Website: bh-photo
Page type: customer-info-address
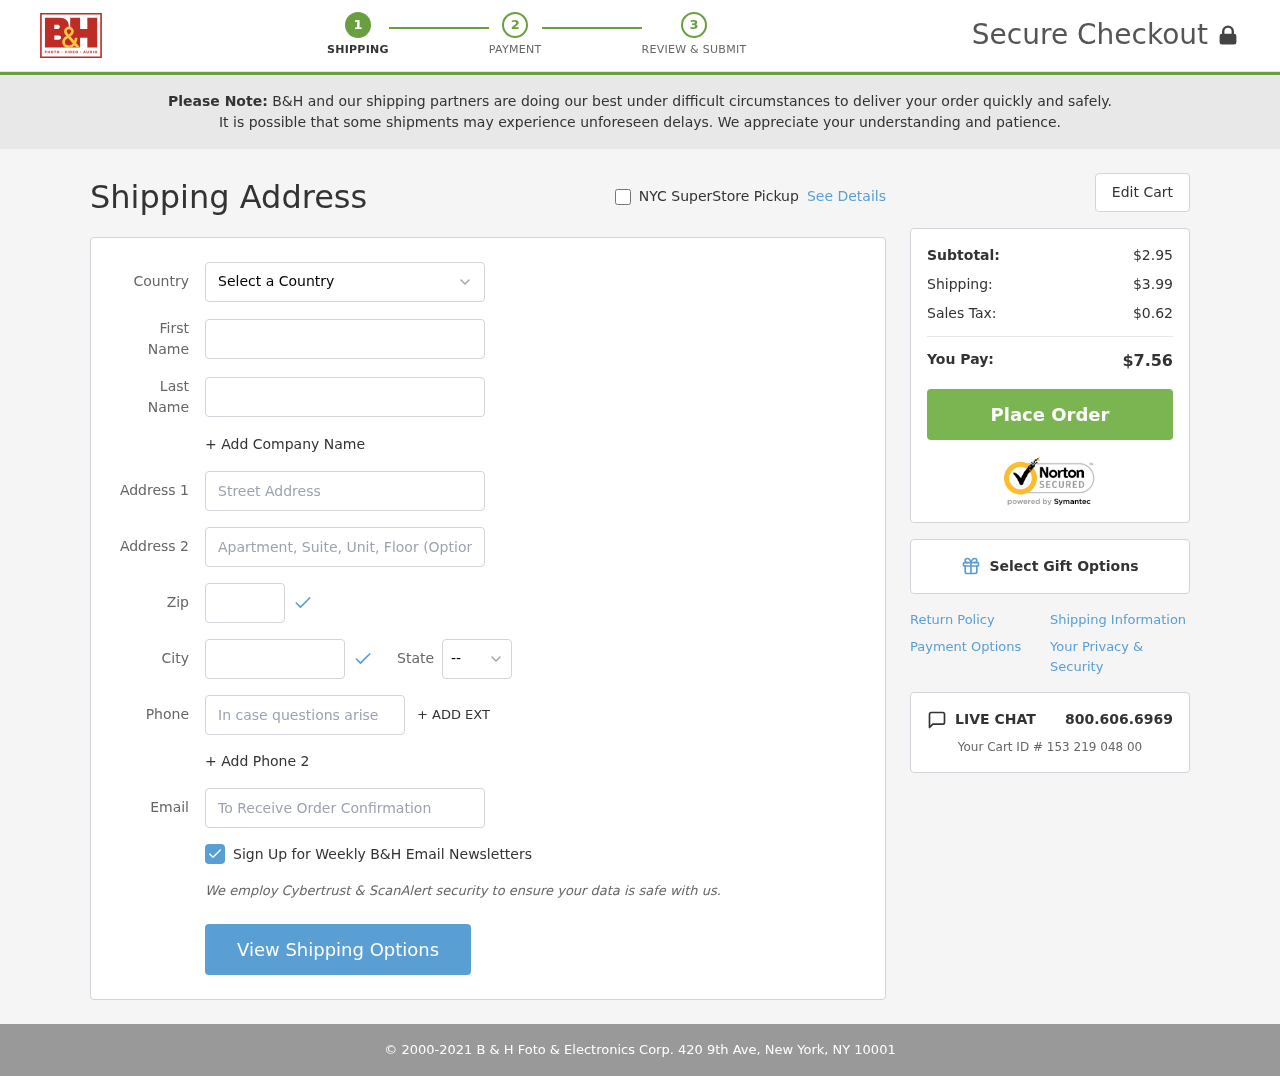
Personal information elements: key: PII_CITY
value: North Katie
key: PII_COUNTRY
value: United States
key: PII_EMAIL
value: elijaholson@yahoo.com
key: PII_FIRSTNAME
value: Elijah
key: PII_LASTNAME
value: Olson
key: PII_PHONE
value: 8344268119
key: PII_POSTCODE
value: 23952
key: PII_STATE_ABBR
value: TX
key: PII_STREET
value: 305 Vargas Ranch
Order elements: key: ORDER_SUBTOTAL
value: $2.95
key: ORDER_SHIPPING_COST
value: $3.99
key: ORDER_TAX
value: $0.62
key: ORDER_TOTAL
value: $7.56
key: ORDER_ID
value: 153 219 048 00